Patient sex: M
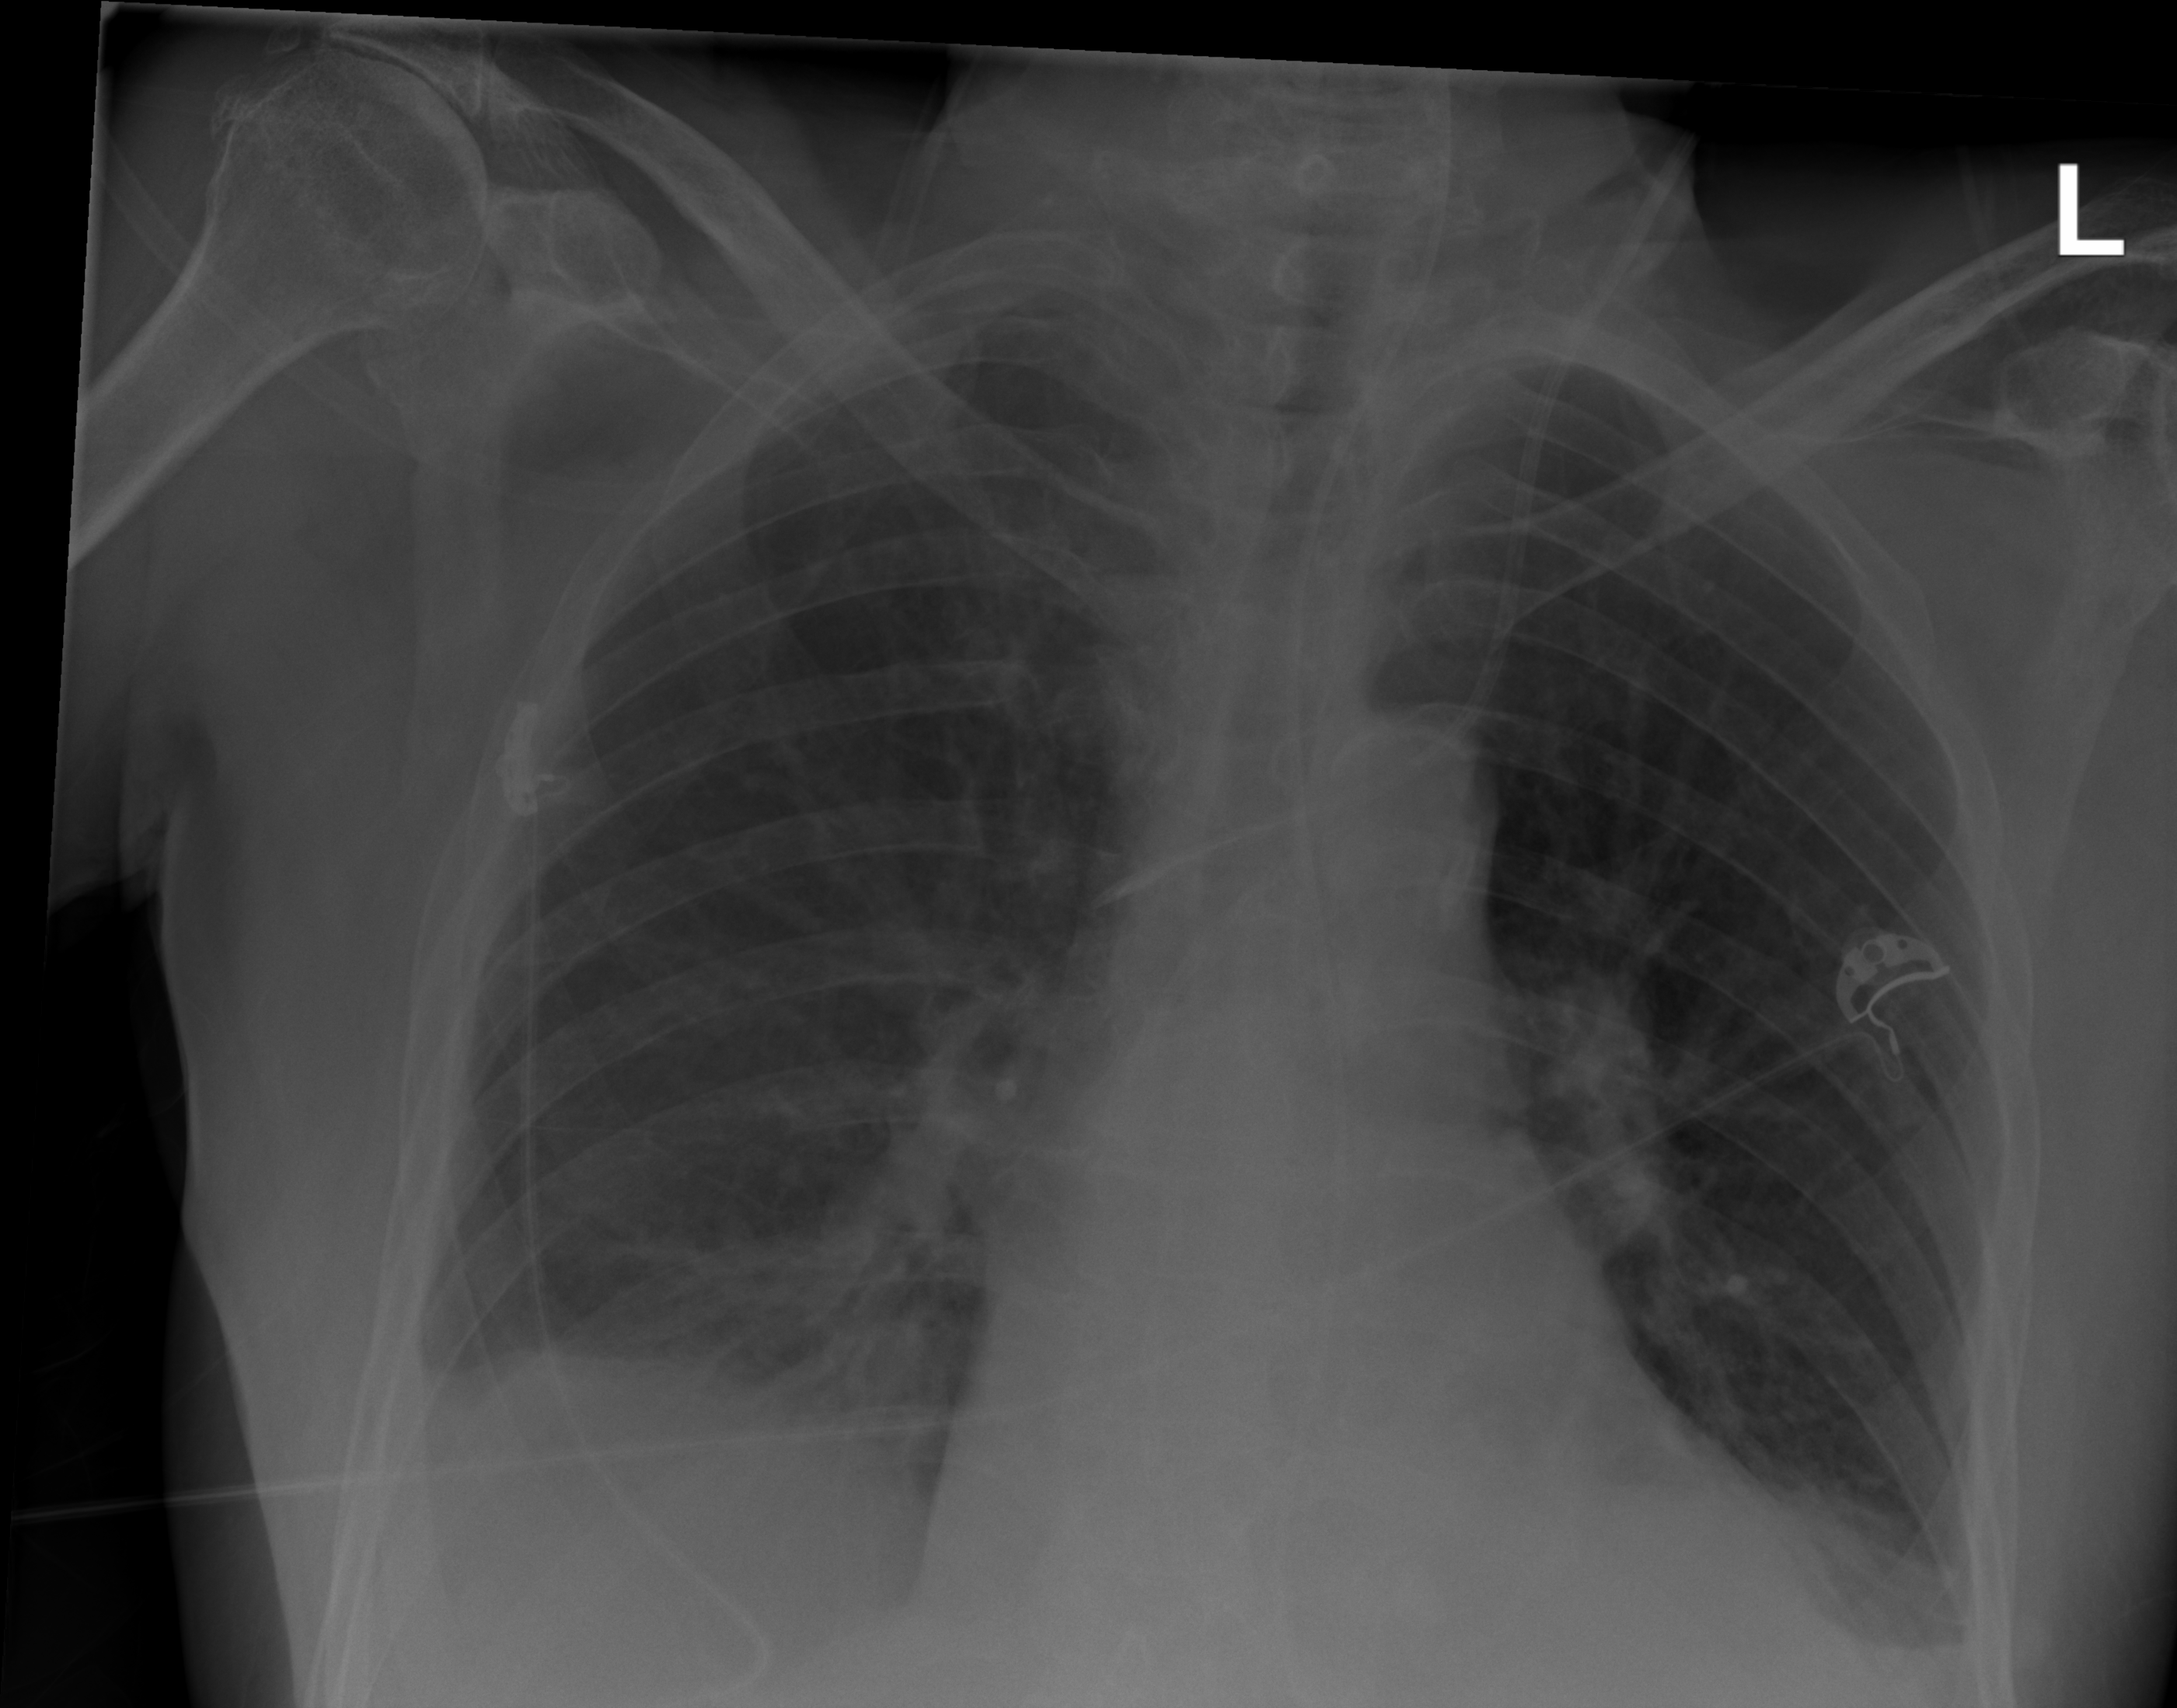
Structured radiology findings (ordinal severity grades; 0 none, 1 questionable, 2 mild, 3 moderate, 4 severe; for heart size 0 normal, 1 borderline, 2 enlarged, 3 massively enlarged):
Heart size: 1
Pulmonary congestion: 2
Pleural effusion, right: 2
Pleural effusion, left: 2
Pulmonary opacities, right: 0
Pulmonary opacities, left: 0
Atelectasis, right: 2
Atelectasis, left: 2